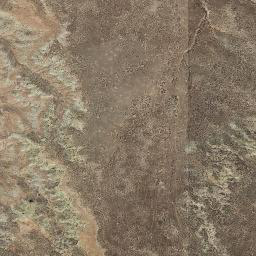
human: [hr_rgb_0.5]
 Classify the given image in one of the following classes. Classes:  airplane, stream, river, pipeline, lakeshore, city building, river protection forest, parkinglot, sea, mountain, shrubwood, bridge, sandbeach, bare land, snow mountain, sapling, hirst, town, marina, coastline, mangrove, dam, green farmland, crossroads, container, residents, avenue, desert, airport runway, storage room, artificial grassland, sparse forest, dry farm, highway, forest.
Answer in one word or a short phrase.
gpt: mountain